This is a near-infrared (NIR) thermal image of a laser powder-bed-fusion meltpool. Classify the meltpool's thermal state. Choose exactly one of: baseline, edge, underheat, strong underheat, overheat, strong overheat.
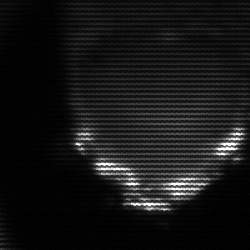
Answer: edge